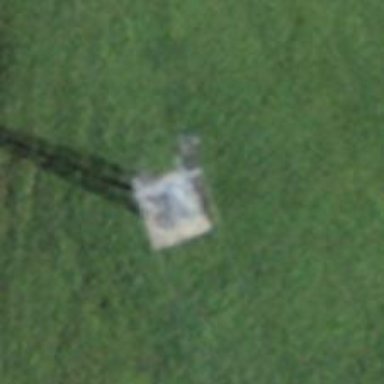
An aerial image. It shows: Pylon for aerialway.